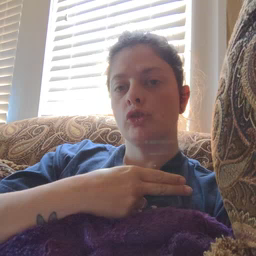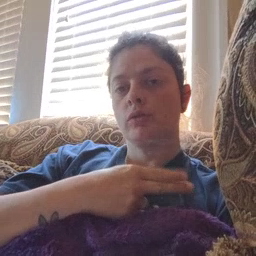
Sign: cut